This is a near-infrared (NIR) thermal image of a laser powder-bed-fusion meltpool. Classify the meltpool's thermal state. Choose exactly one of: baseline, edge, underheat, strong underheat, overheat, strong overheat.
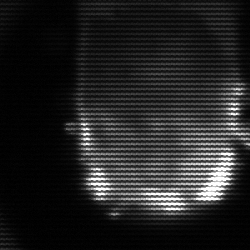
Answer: baseline